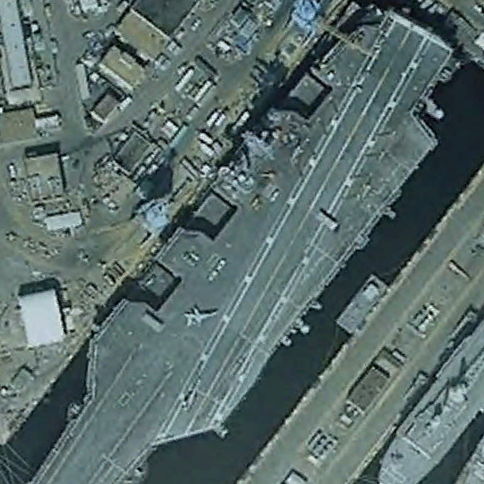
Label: aircraft_carrier